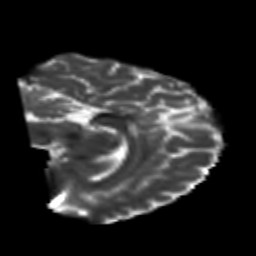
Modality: T2w
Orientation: sagittal
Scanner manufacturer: siemens
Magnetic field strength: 3 T
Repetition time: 6.8 s
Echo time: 0.093 s